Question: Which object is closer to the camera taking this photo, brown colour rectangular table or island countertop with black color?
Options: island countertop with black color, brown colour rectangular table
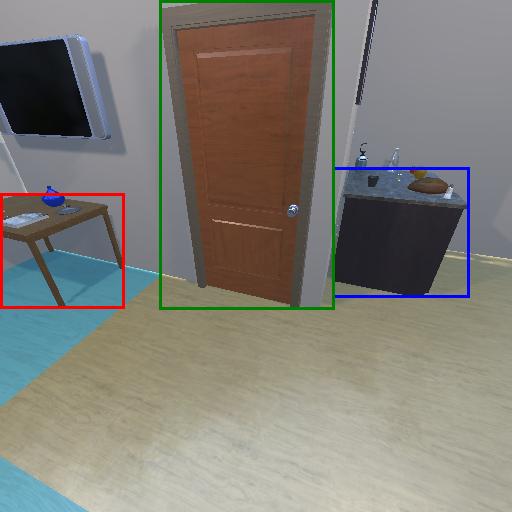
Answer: island countertop with black color